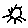
Label: sun